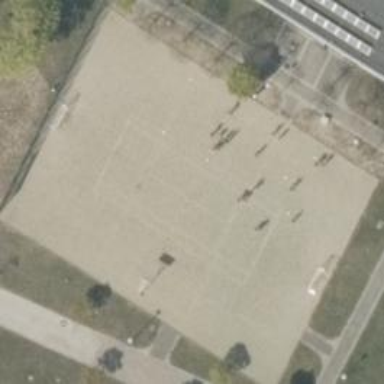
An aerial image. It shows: Pitch with artificial turf for soccer and basketball.